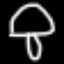
Label: mushroom